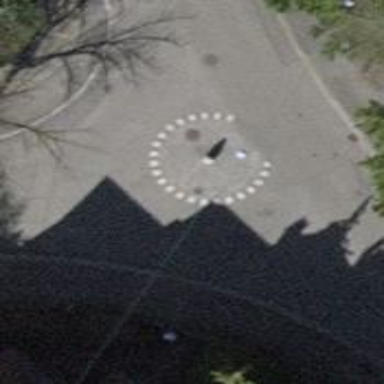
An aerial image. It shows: Rosette traffic calming feature.